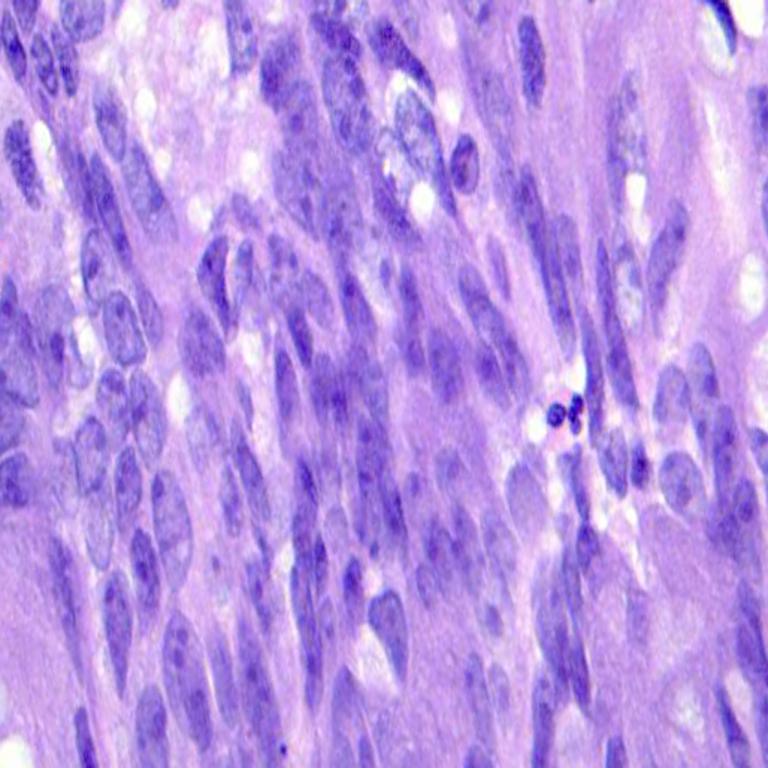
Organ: colon
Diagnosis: adenocarcinomas